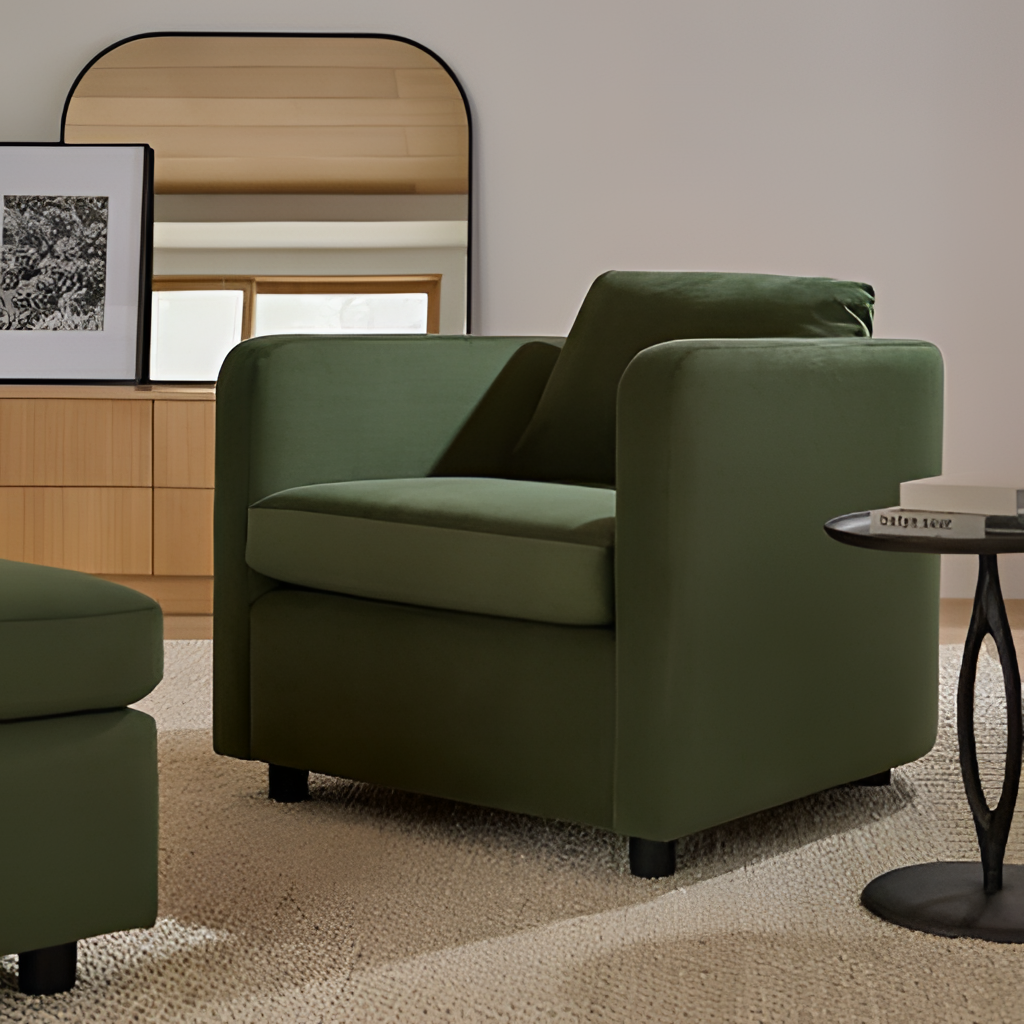
living room, velvet armchair, contemporary, carpet flooring, with textured pattern, cream paint wallpaper, with solid pattern